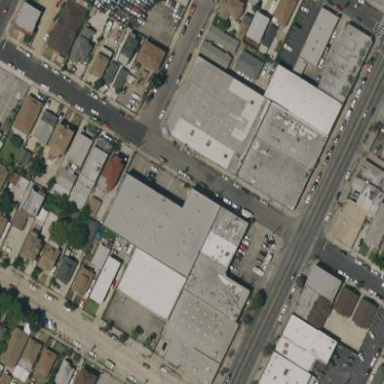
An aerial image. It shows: Warehouse building.